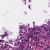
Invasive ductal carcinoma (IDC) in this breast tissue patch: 0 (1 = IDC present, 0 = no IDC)